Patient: sex M, age 55
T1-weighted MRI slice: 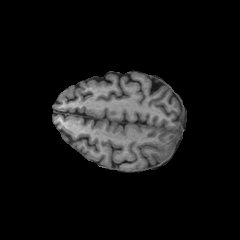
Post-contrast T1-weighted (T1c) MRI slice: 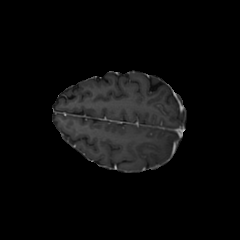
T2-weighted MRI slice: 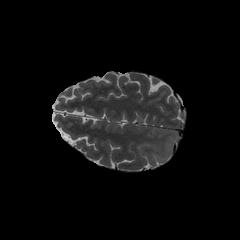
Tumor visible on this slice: no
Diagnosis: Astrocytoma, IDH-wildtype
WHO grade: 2